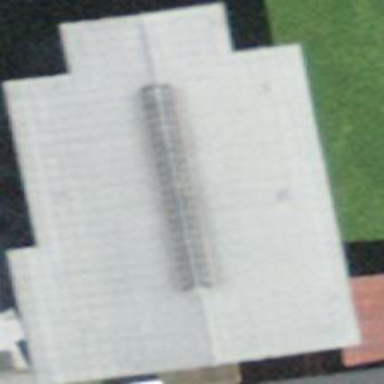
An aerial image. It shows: Building.